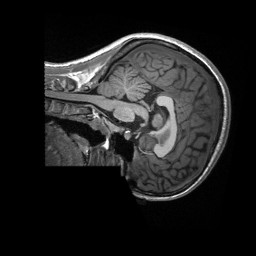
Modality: T1w
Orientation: sagittal
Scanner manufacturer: siemens
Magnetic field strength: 3 T
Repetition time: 2.3 s
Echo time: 0.00232 s